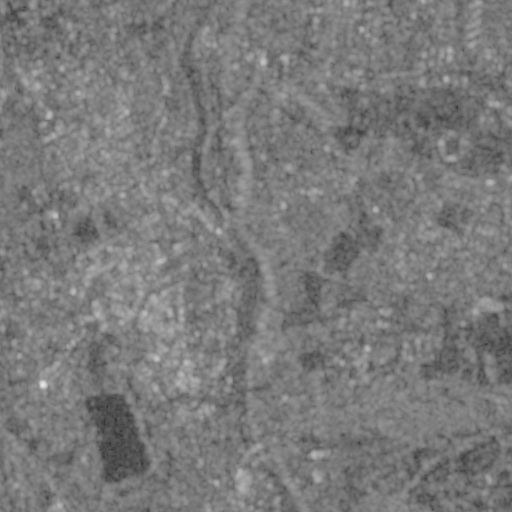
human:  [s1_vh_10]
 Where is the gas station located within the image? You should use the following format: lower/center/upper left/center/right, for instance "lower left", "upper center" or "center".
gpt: The gas station is located in the upper center of the image.
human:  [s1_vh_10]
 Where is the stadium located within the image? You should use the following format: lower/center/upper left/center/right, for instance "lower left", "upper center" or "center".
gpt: The stadium is located in the upper right of the image.
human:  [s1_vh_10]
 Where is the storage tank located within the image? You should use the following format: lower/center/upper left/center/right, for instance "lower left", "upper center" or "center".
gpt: The storage tank is located in the center right of the image.
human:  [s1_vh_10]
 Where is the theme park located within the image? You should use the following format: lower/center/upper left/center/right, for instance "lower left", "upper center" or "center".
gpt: The theme park is located in the lower center of the image.
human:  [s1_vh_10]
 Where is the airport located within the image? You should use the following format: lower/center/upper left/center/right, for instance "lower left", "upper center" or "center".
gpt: There is no airport in the image.

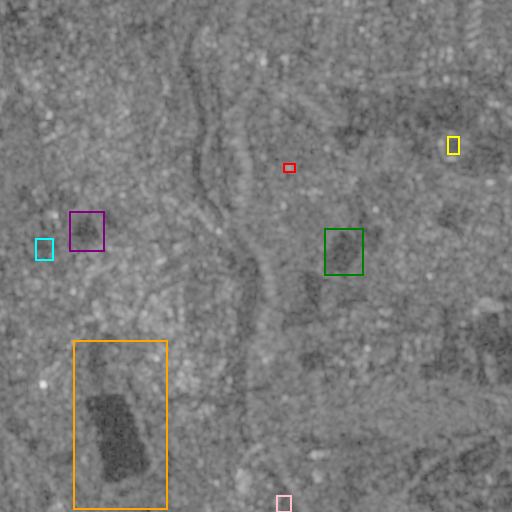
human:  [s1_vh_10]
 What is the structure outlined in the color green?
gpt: The structure outlined in green is a crop field.
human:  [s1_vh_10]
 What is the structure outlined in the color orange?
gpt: The structure outlined in orange is a park.
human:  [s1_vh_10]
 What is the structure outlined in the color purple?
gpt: The structure outlined in purple is a parking lot.
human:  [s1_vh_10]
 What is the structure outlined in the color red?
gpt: The structure outlined in red is a power substation.
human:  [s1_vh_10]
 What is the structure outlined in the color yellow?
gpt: The structure outlined in yellow is a stadium.
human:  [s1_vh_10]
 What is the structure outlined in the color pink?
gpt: The structure outlined in pink is a theme park.
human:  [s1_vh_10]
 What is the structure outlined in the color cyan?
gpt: The structure outlined in cyan is a track.
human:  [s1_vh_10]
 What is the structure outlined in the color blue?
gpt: There is no blue outline.